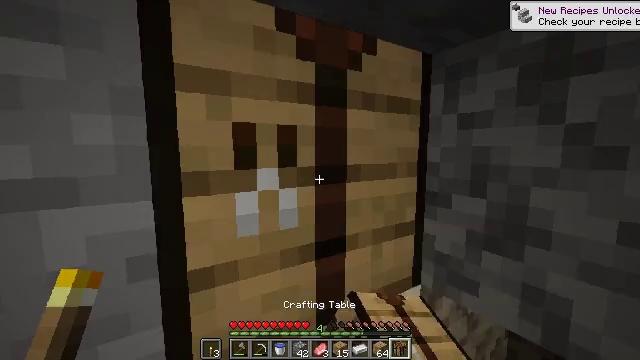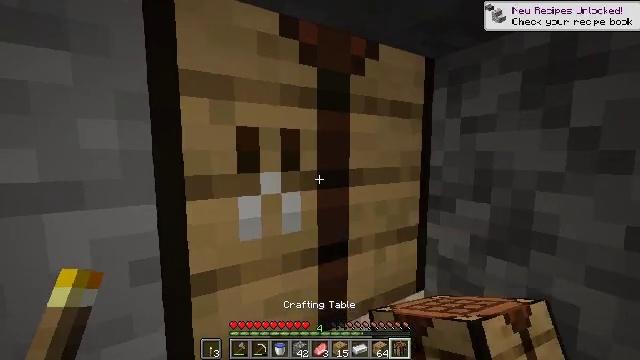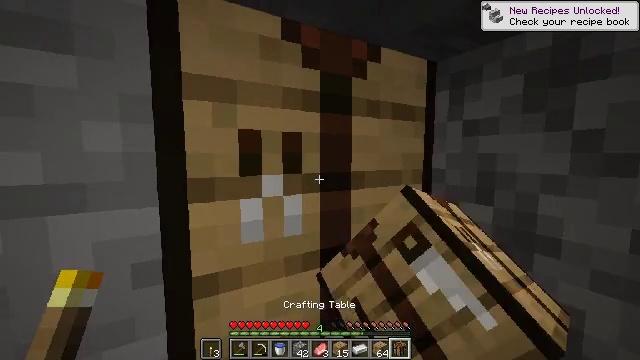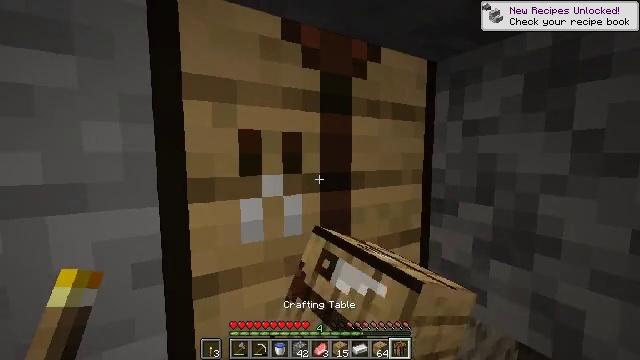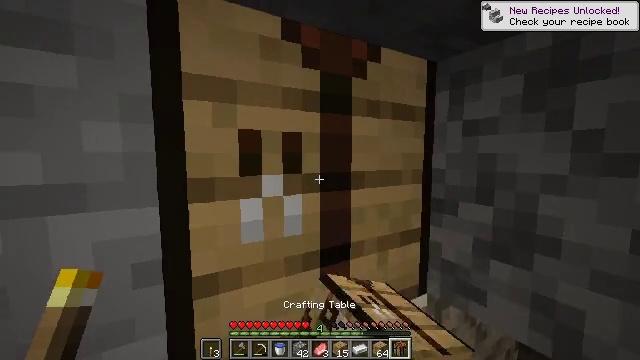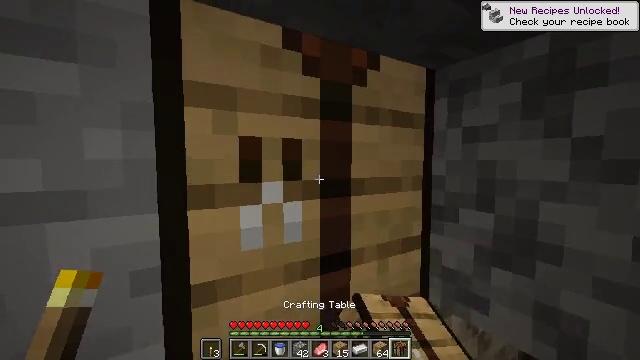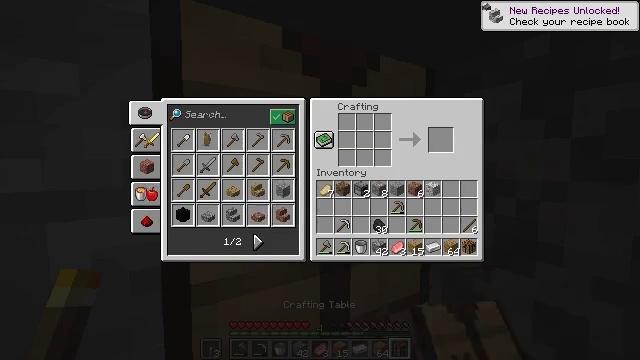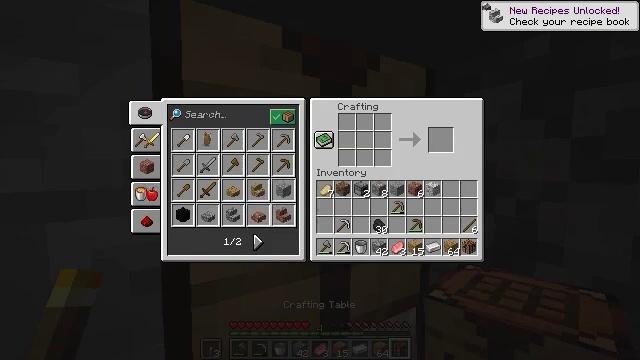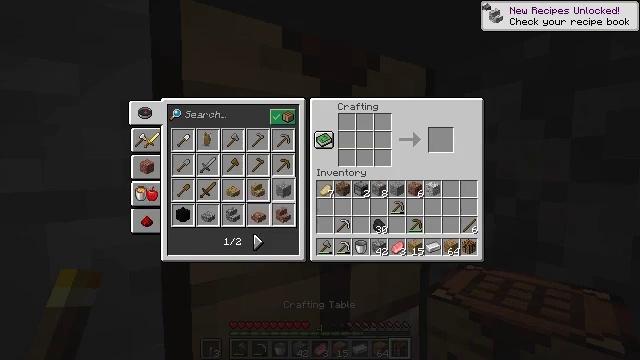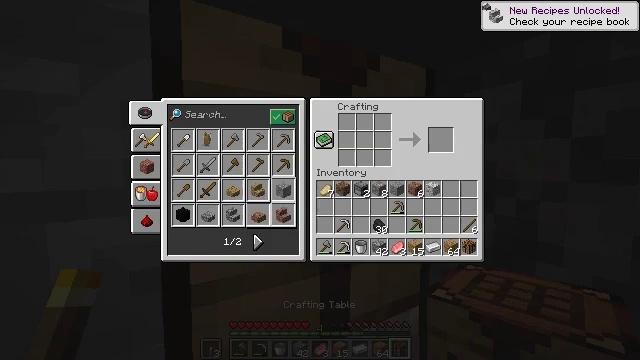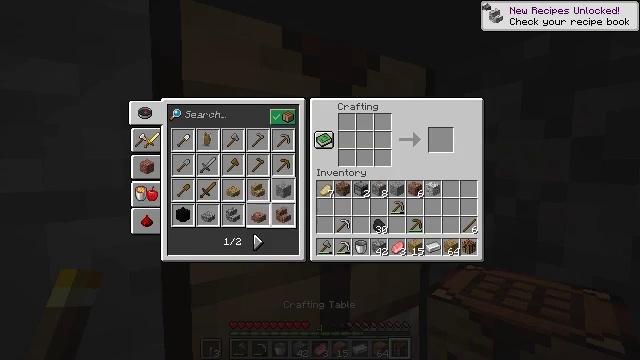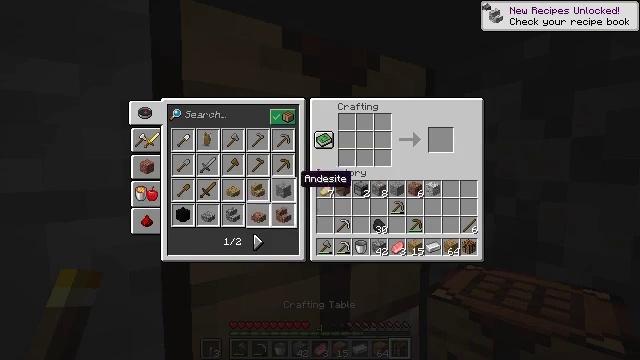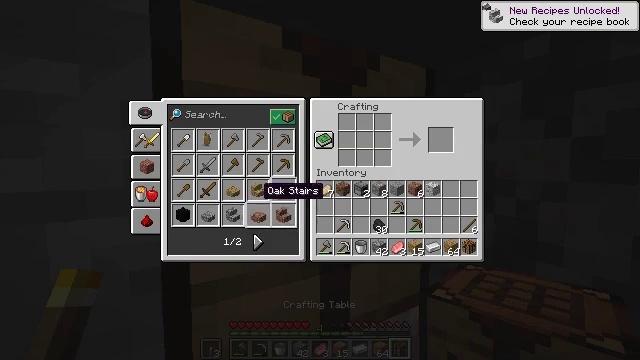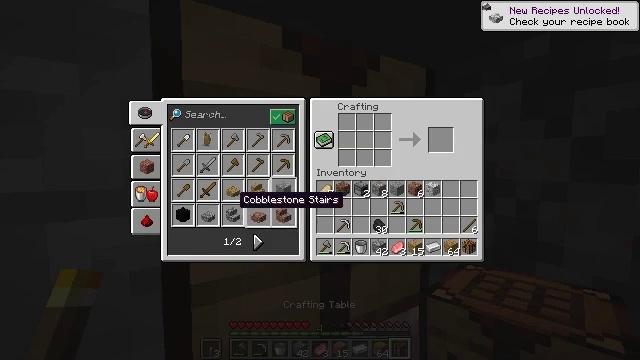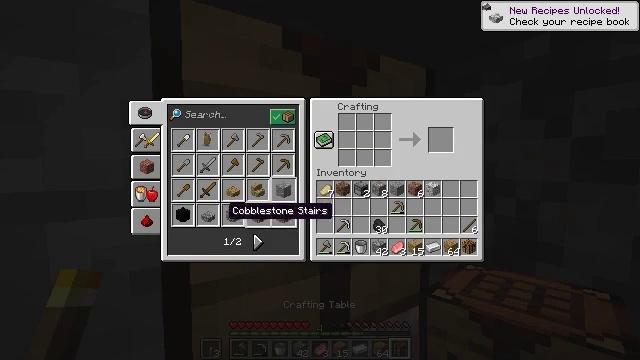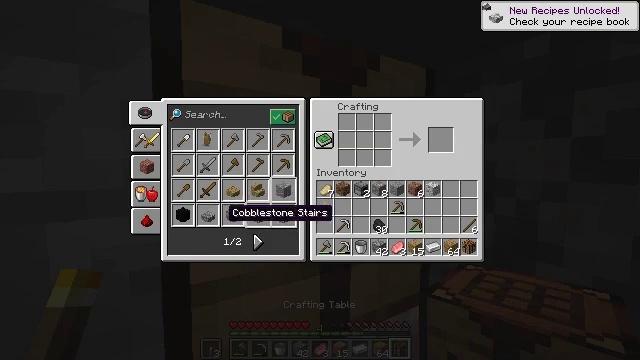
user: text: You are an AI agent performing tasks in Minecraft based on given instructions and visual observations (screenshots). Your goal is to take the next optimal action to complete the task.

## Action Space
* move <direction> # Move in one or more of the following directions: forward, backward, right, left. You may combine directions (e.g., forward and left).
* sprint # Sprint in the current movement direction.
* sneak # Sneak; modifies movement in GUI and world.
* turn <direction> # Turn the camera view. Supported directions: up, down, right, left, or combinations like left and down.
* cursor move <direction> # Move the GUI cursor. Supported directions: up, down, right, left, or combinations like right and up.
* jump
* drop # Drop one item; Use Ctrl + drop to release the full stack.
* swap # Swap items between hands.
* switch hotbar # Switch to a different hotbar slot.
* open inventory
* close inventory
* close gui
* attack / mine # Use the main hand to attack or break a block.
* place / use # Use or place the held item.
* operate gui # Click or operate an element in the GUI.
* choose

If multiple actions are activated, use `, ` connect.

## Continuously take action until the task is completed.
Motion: motion action
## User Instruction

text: Combine oak planks to make an oak trapdoor.
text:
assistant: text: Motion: use / place
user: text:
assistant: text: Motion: use / place
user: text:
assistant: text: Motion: use / place
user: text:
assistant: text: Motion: no_op
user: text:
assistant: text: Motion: turn up
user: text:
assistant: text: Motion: cursor move up, open gui
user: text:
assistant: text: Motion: no_op
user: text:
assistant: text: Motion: no_op
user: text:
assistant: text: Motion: no_op
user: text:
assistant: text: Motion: cursor move down
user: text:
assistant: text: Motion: cursor move left and down
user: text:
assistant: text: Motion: cursor move left and down
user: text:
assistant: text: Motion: cursor move left and down
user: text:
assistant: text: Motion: cursor move left and down
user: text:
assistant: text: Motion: no_op
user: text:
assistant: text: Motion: no_op
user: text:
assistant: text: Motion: cursor move right
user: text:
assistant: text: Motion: cursor move right
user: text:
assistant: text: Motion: no_op
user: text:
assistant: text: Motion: cursor move right
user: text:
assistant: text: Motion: no_op
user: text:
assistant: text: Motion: no_op
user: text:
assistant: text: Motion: operate gui
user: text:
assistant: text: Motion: operate gui
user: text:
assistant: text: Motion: no_op
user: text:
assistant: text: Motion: no_op
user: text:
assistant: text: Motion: no_op
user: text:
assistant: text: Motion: no_op
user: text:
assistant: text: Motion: no_op
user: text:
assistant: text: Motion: cursor move up